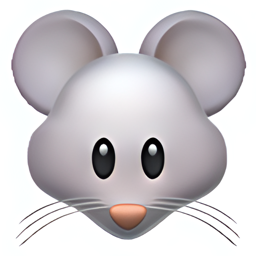
Name: mouse face
Emoji: 🐭
Group: Animals & Nature
Sub-group: animal-mammal